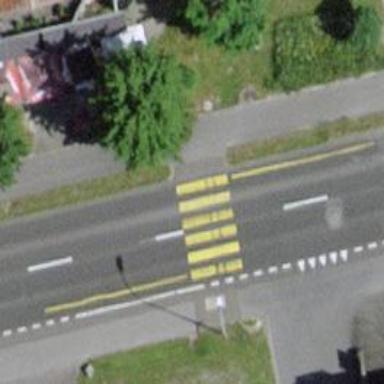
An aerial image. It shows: Public transport stop position.